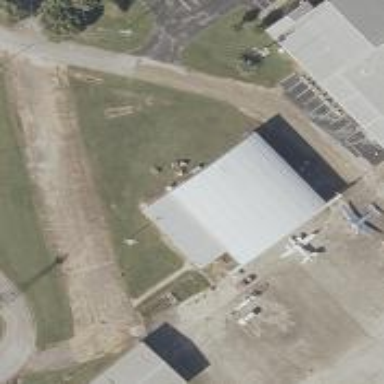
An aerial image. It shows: Hangar building located at airport.